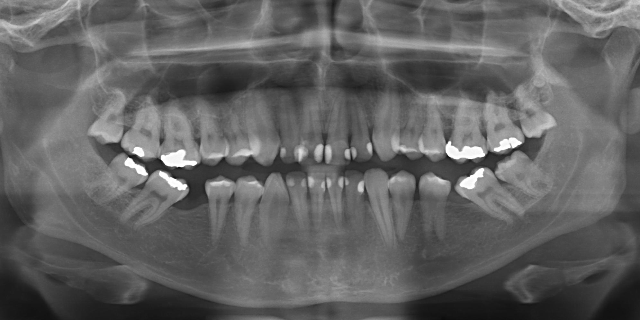
adult